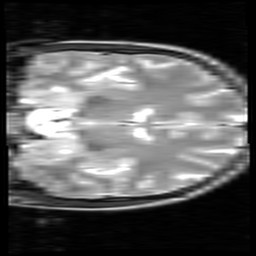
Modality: inplaneT2
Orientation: coronal
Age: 18
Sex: female